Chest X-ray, PA view. Patient: 6 years old, sex M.
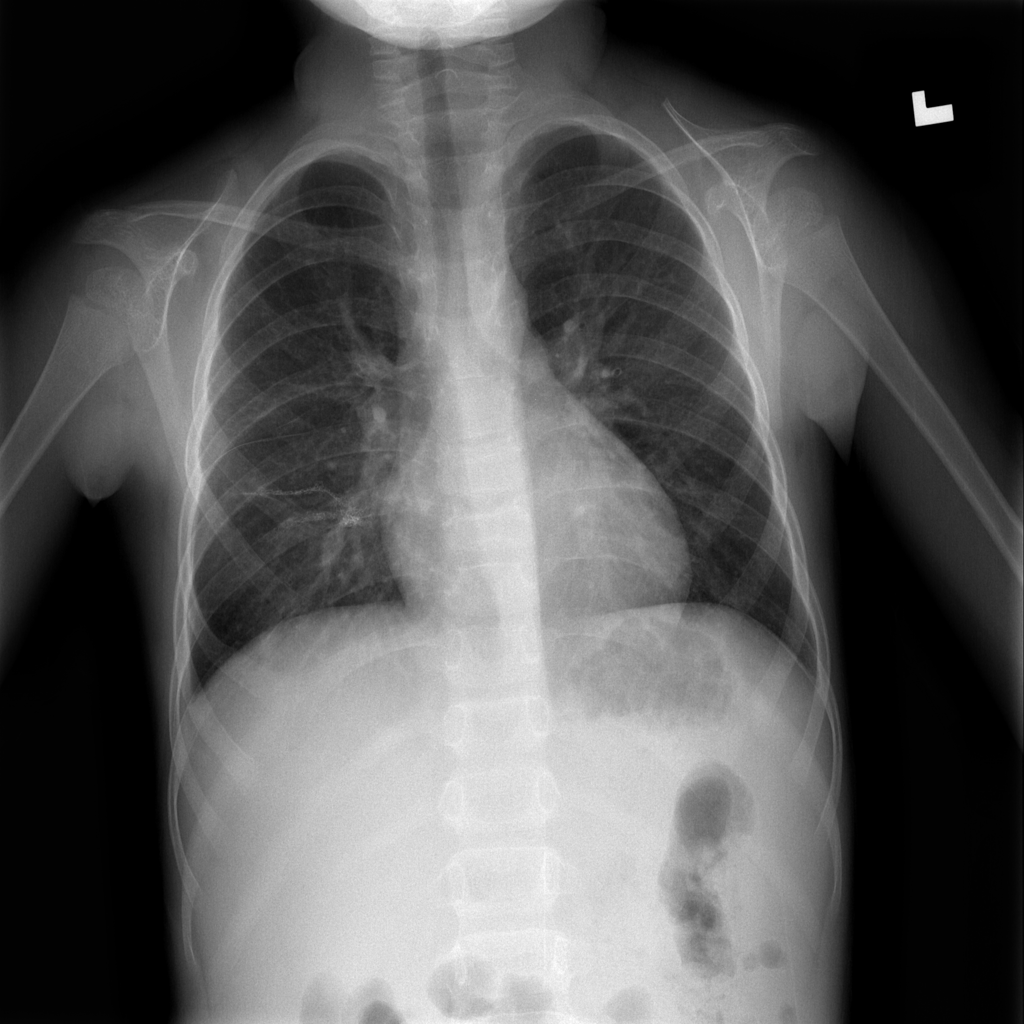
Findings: No Finding